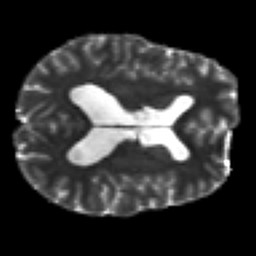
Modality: T2w
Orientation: axial
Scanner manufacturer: siemens
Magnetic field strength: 3 T
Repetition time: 7.8 s
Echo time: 0.09 s